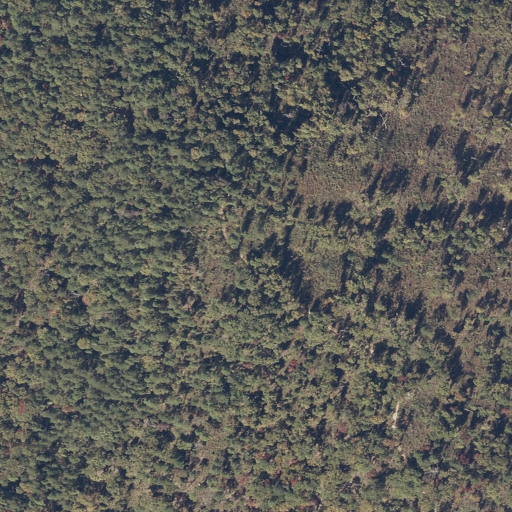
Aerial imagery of mountain in Alabama named Wilkinson Mountain containing deciduous forest, evergreen forest, and shrub